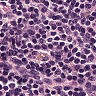
Metastatic tissue present: no